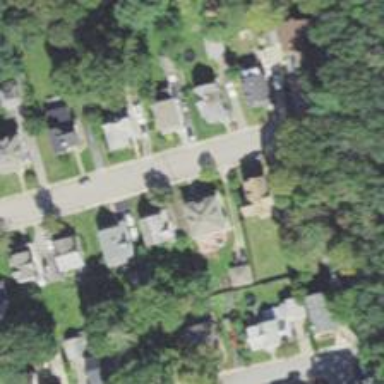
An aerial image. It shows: Residential driveway serving as service road.